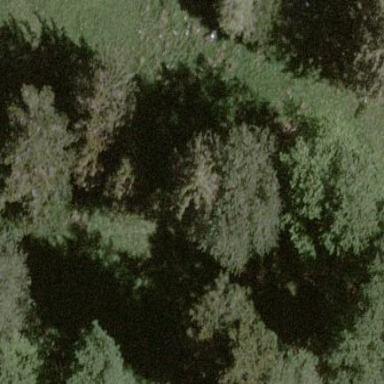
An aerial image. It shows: Forest area.